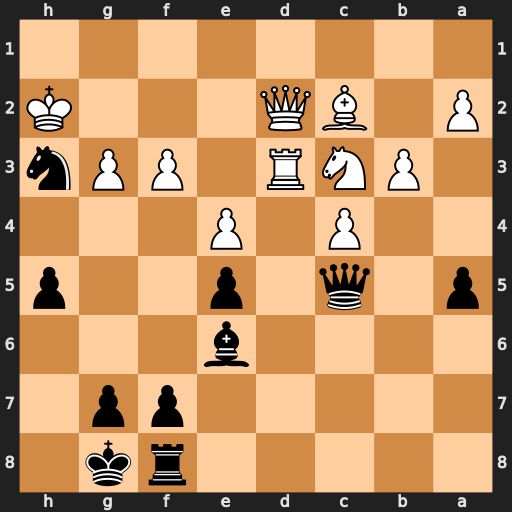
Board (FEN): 5rk1/5pp1/4b3/p1q1p2p/2P1P3/1PNR1PPn/P1BQ3K/8
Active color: b
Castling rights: -
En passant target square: -
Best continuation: Qg1#